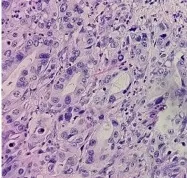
Histopathologic findings of the hypermetabolic tumoral mass in the right chin, involving muscular and bone structures. Fibrocollagenous and skeletal muscle tissue are infiltrated by proliferating atypical neoplastic cells showing glandular differentiation. (C): Glandular differentiation.
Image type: pathology (h&e)